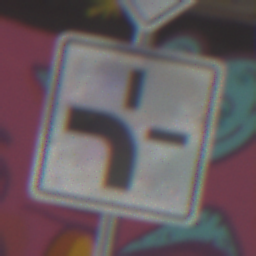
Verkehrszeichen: VerlaufVorfahrtsstrasse1
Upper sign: Vorfahrtsstrasse
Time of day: Midday
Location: Roofed (Special)
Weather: Overcast
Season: NotSpecified
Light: Natural